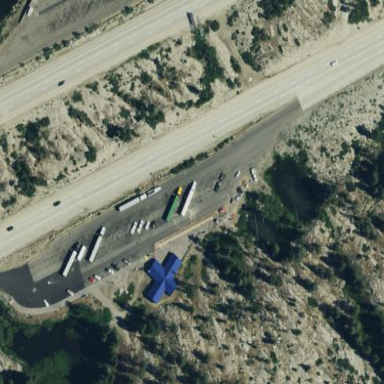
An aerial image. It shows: Rest area on the road with picnic tables.